Field crop: maize
Growth stage: 1
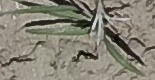
Species: sorghum